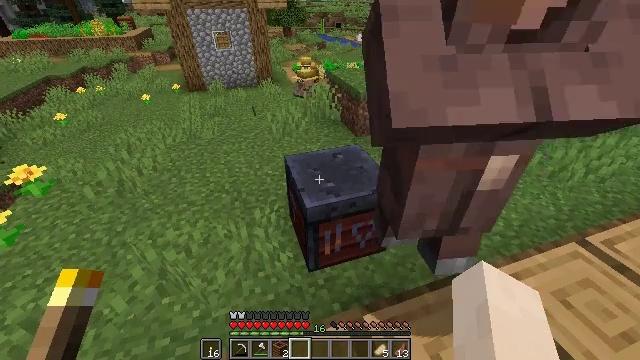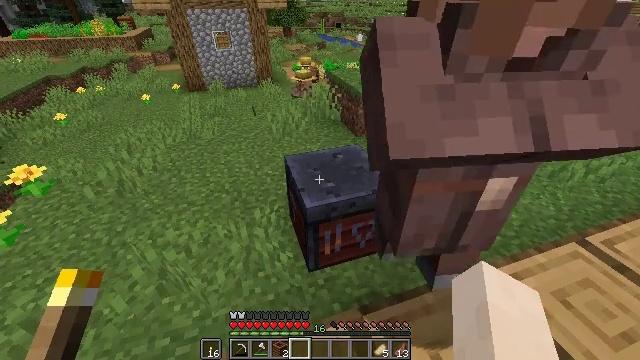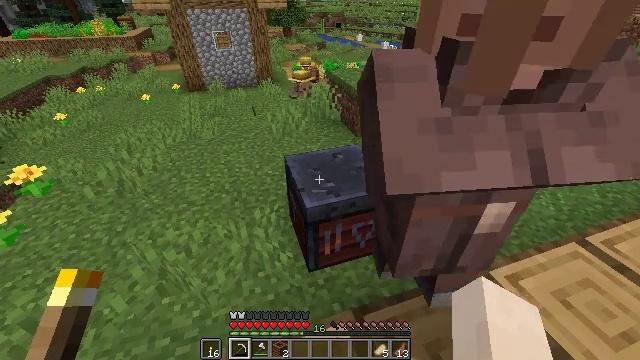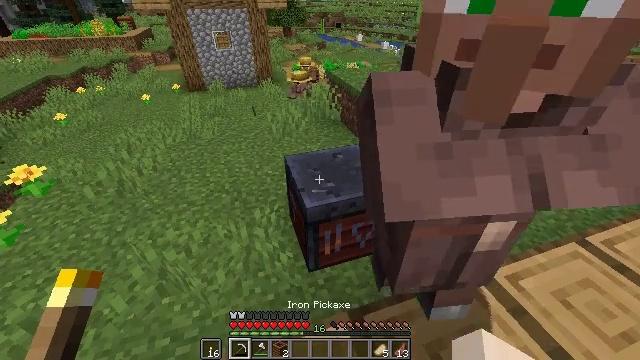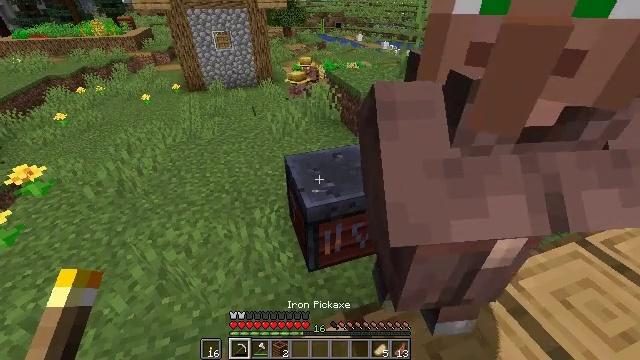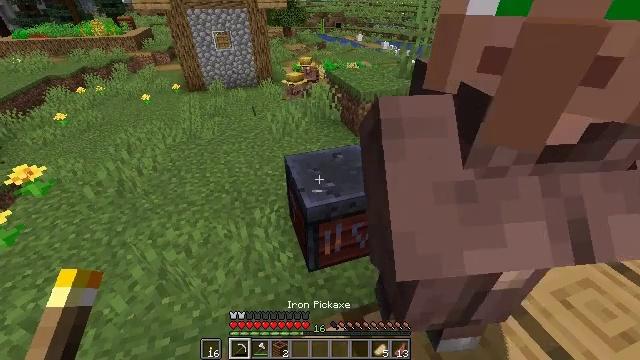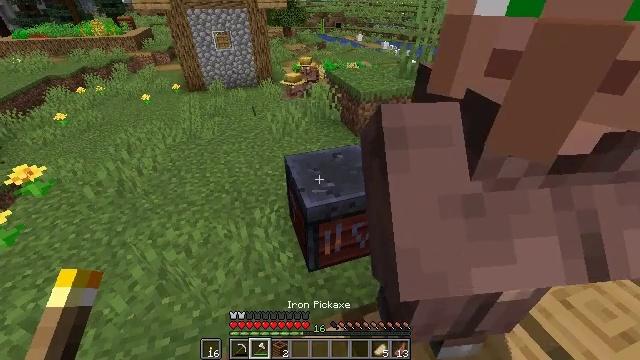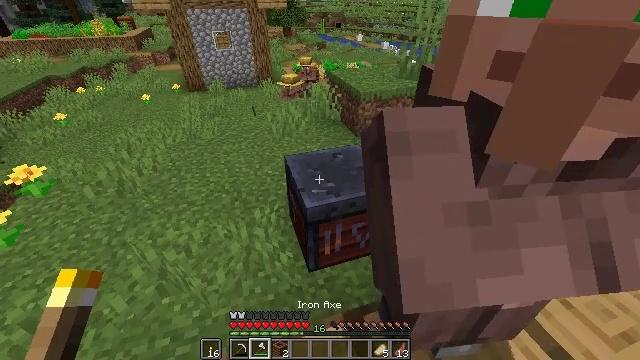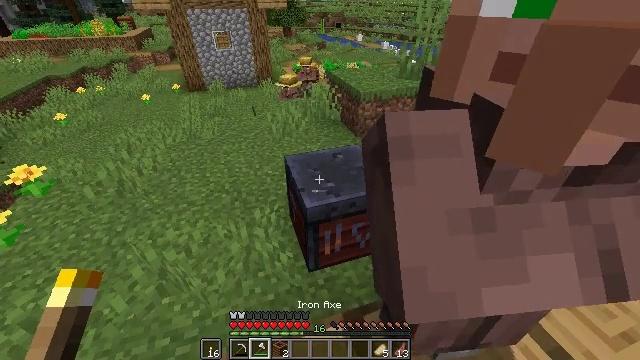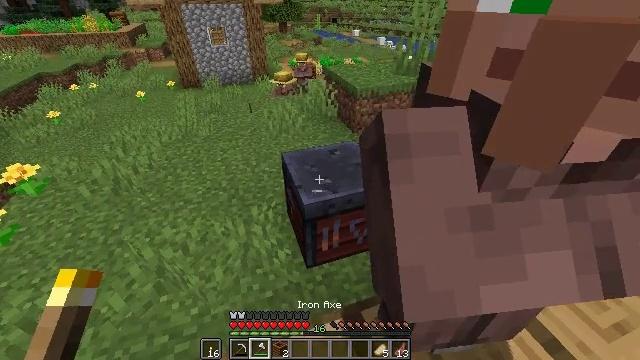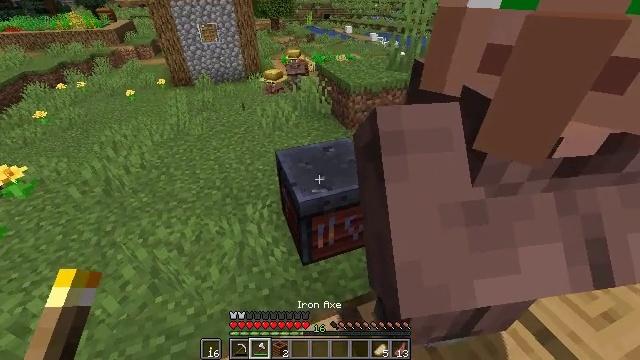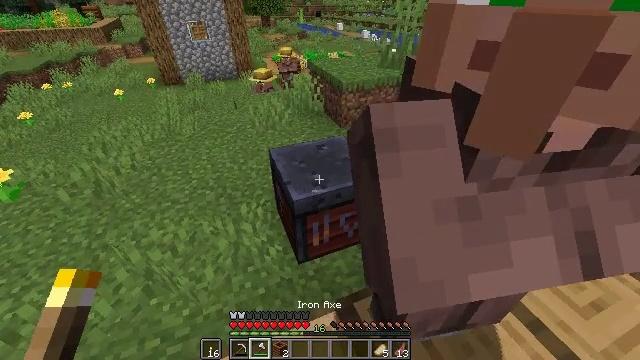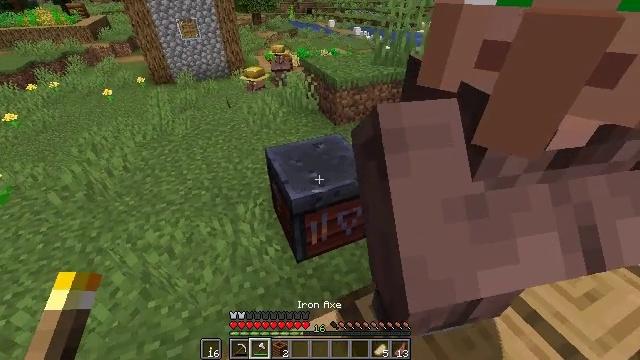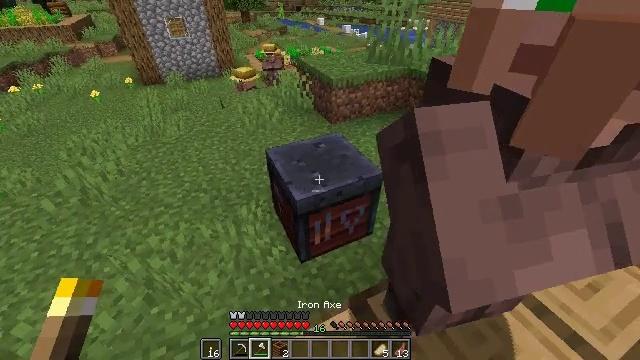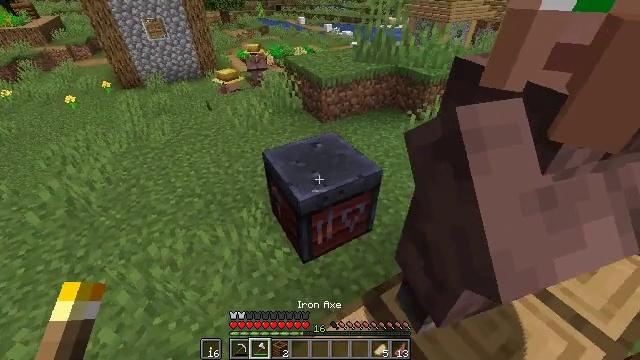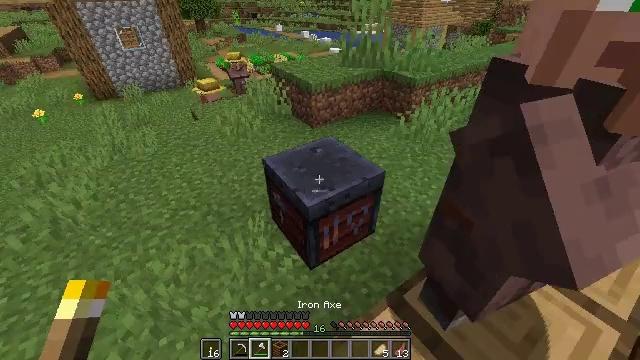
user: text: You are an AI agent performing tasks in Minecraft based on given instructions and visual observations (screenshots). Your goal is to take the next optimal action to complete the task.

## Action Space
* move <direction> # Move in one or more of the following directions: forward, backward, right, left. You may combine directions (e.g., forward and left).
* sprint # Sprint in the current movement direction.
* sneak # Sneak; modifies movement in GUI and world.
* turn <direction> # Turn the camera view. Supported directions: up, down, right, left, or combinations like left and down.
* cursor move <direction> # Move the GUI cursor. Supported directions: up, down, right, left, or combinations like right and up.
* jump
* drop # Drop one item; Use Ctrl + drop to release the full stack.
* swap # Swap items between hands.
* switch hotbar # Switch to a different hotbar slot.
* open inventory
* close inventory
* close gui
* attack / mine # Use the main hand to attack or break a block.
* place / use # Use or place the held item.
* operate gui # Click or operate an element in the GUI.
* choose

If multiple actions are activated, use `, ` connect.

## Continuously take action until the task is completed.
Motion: motion action
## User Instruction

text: Mine the smithing table.
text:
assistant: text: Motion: no_op
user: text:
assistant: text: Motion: switch to hotbar 1
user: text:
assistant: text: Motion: switch to hotbar 1
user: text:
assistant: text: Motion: switch to hotbar 1
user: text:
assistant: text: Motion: no_op
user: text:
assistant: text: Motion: switch to hotbar 2
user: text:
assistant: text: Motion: switch to hotbar 2
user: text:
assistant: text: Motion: switch to hotbar 2
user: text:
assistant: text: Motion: no_op
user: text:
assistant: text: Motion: turn right
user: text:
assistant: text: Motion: turn right
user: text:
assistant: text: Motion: move left, turn right
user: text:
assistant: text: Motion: move left, turn right
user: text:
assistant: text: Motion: move left, turn right
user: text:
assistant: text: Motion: move forward and move left, turn right and up
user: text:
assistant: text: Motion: move forward and move left, turn right and up
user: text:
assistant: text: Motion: move forward and move left, turn right and up
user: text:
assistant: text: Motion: move forward and move left, turn right and up
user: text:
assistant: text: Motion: move forward and move left, turn right and up
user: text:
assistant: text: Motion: move forward, turn right
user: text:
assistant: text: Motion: turn right
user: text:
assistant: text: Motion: turn right
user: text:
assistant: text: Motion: attack / mine
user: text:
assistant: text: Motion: attack / mine
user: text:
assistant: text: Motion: attack / mine
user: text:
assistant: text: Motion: attack / mine
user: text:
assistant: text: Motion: attack / mine
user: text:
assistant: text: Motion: attack / mine
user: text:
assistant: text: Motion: attack / mine
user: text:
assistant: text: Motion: attack / mine